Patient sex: F
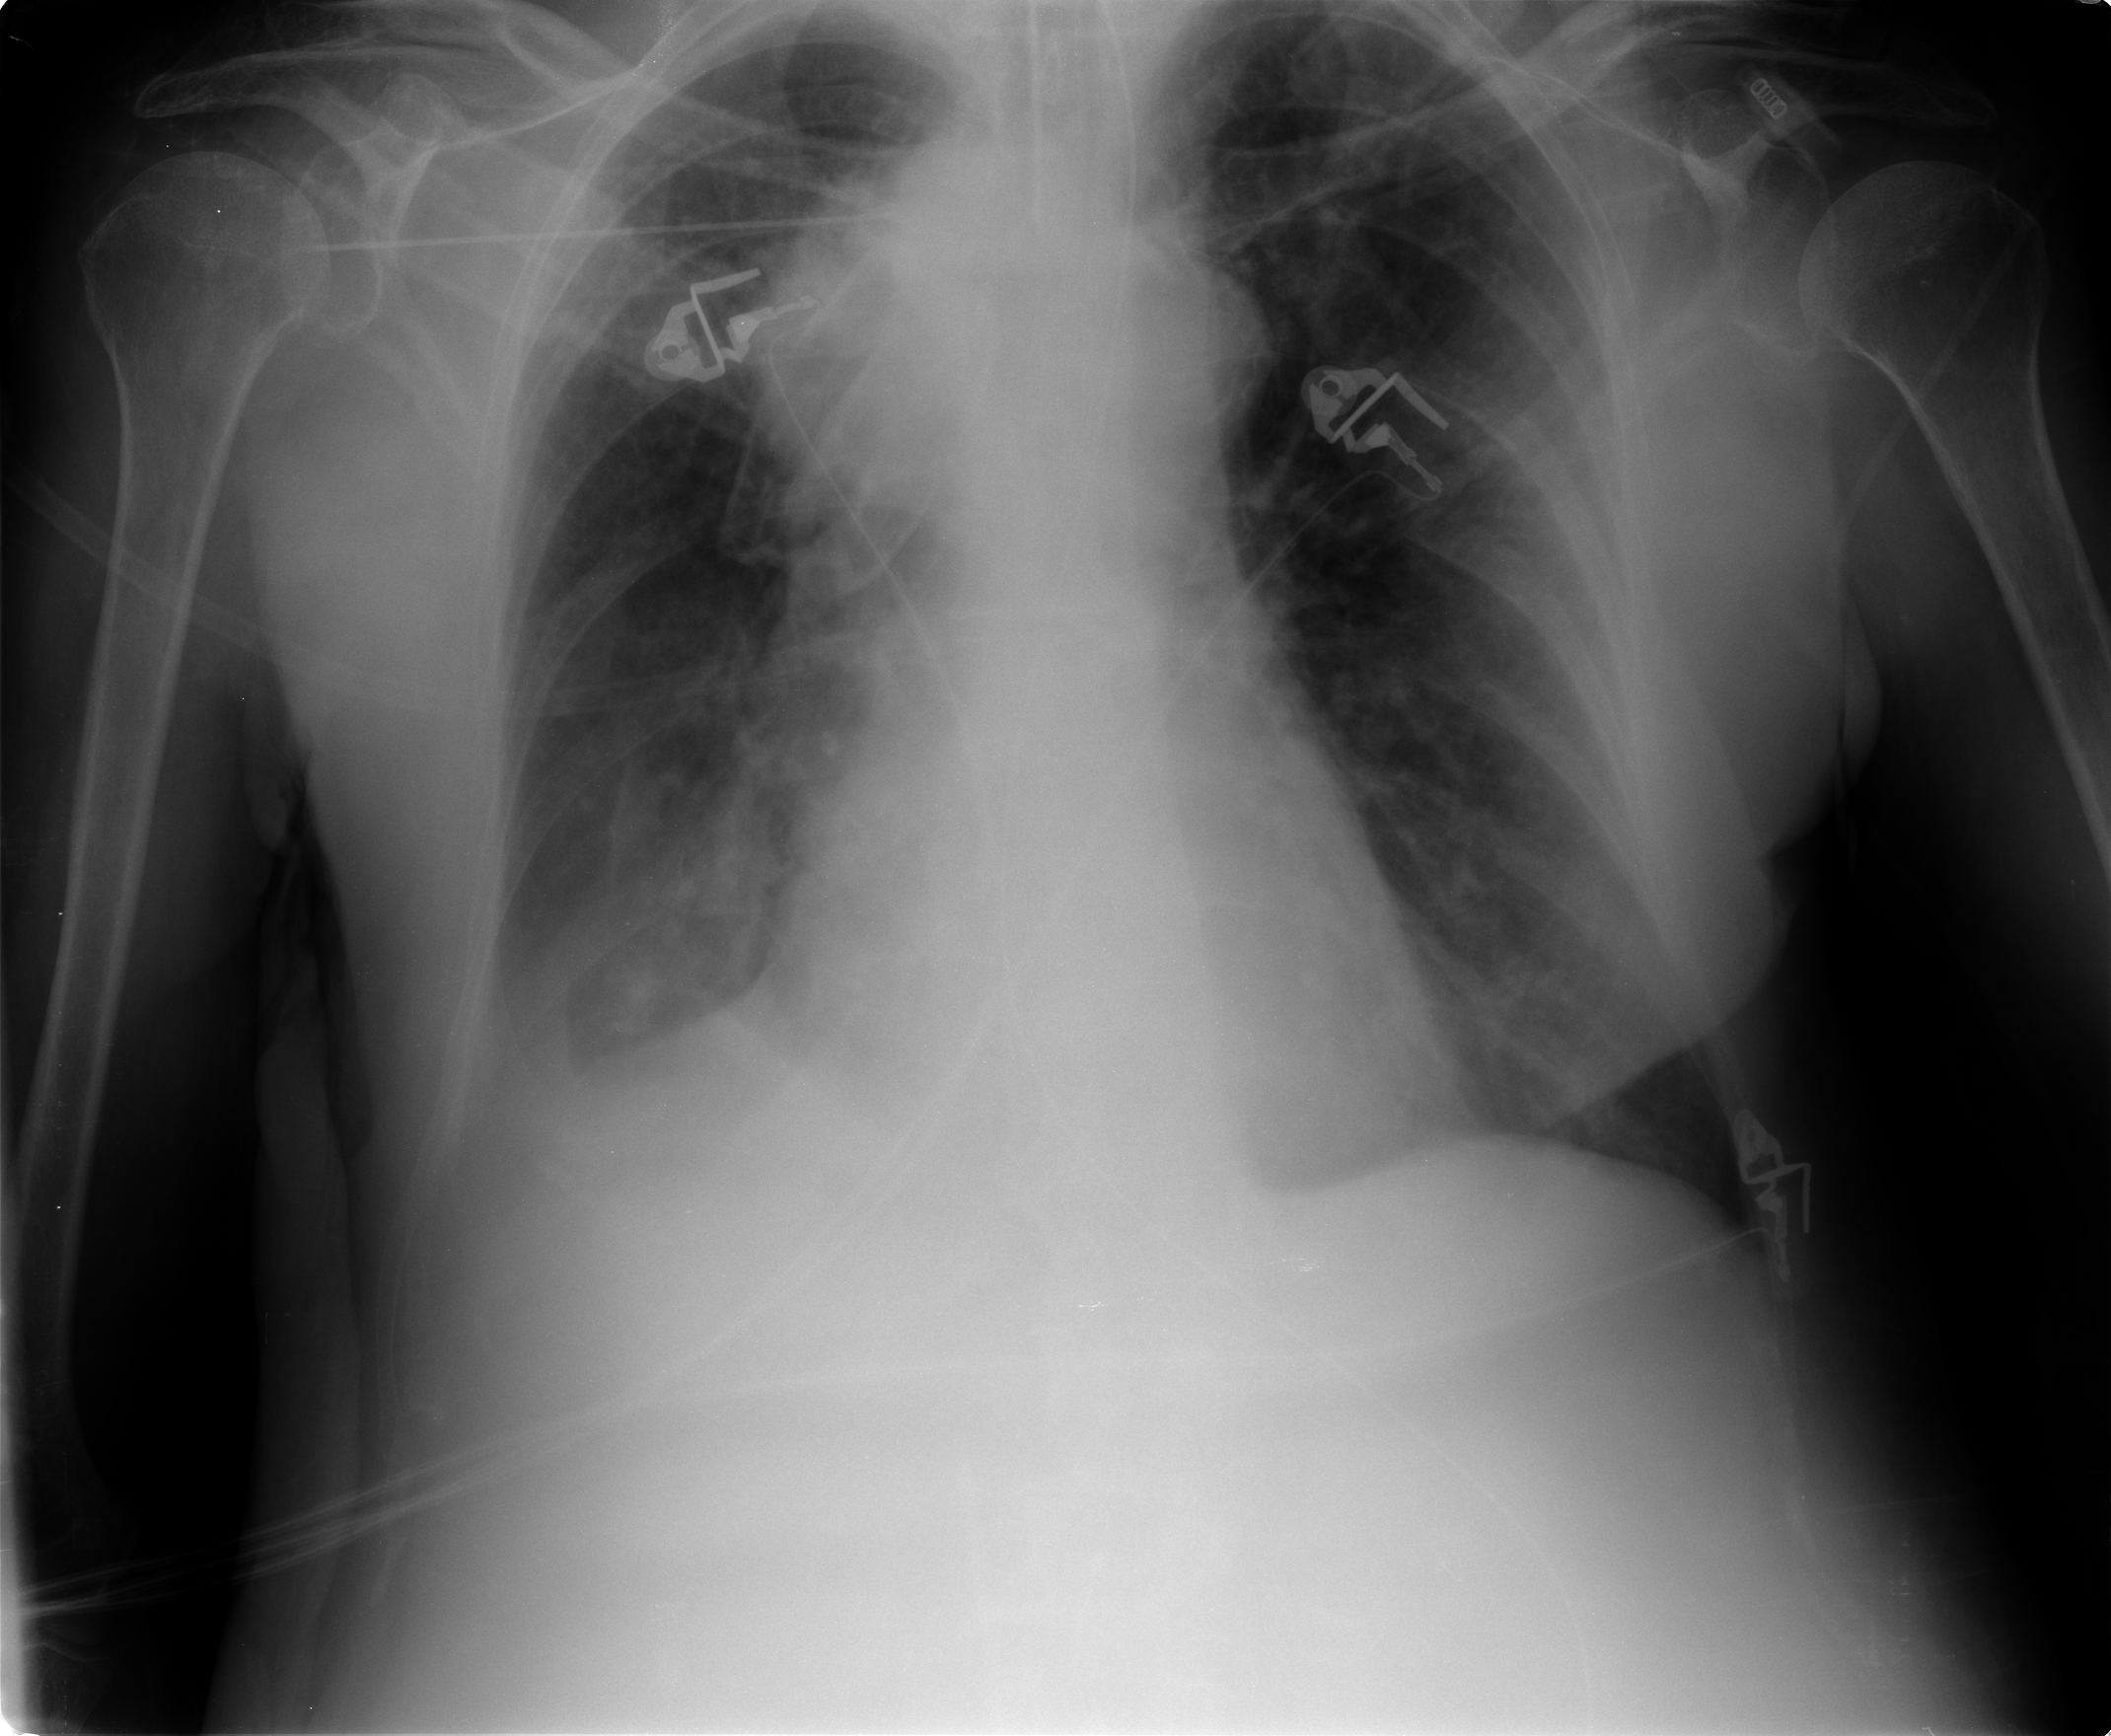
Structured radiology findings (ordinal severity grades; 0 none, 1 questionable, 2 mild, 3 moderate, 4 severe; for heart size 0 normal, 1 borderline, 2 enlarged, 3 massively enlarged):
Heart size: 0
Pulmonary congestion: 0
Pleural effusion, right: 2
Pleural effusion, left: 0
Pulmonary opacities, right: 2
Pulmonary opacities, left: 0
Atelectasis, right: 2
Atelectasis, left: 0